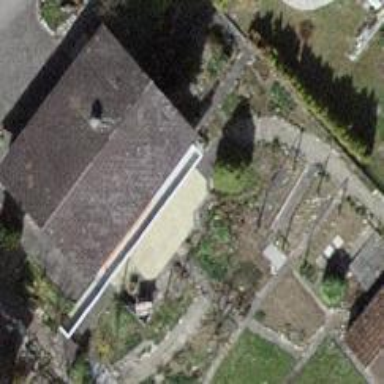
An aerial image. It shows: Detached building.